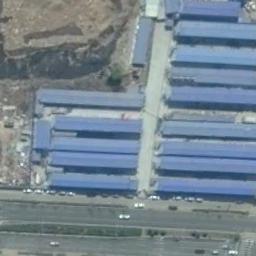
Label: industrial_area